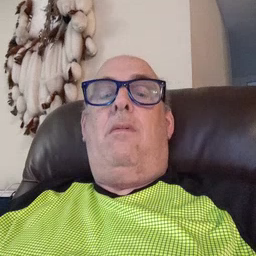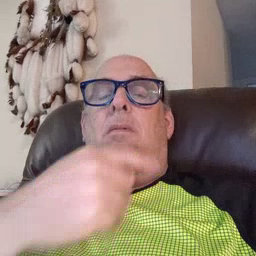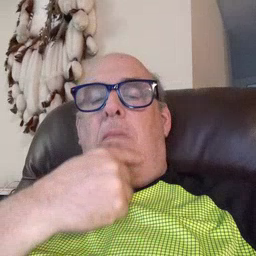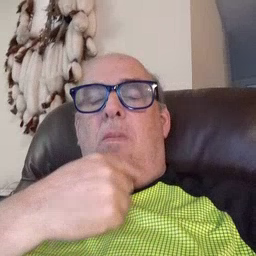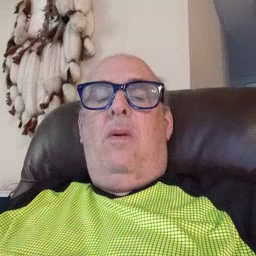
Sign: sad